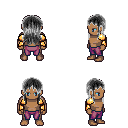
a pixel art fantasy rpg character, male body template, human, dark skin, gold arm armor, magenta pants, gray unkempt hairstyle, four views (front, back, left, right), 2x2 character sprite sheet, small pixel art, hard edges, no anti-aliasing